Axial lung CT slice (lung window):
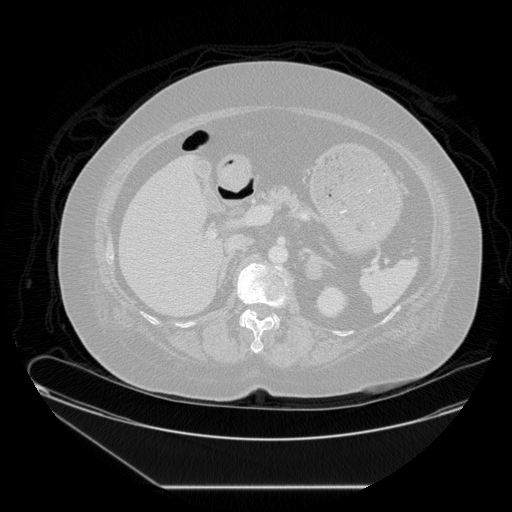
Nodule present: no